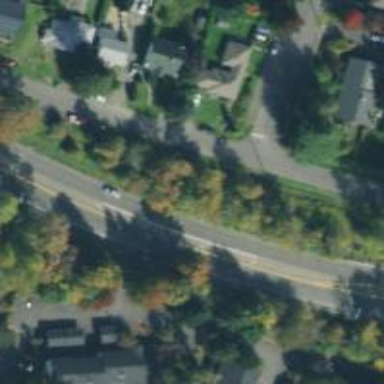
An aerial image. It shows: Secondary road.